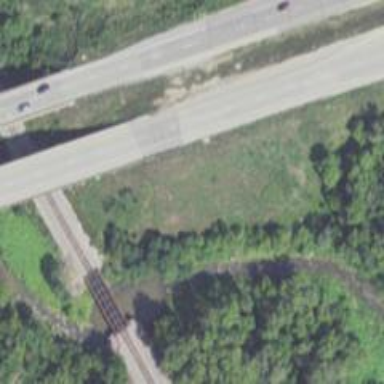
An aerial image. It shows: Bridge over trunk highway expressway.